Interaction volume radius: 10 \u00c5
Interaction volume height: 30 \u00c5
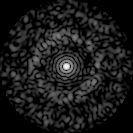
Disorder parameter: 0.8177